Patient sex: M
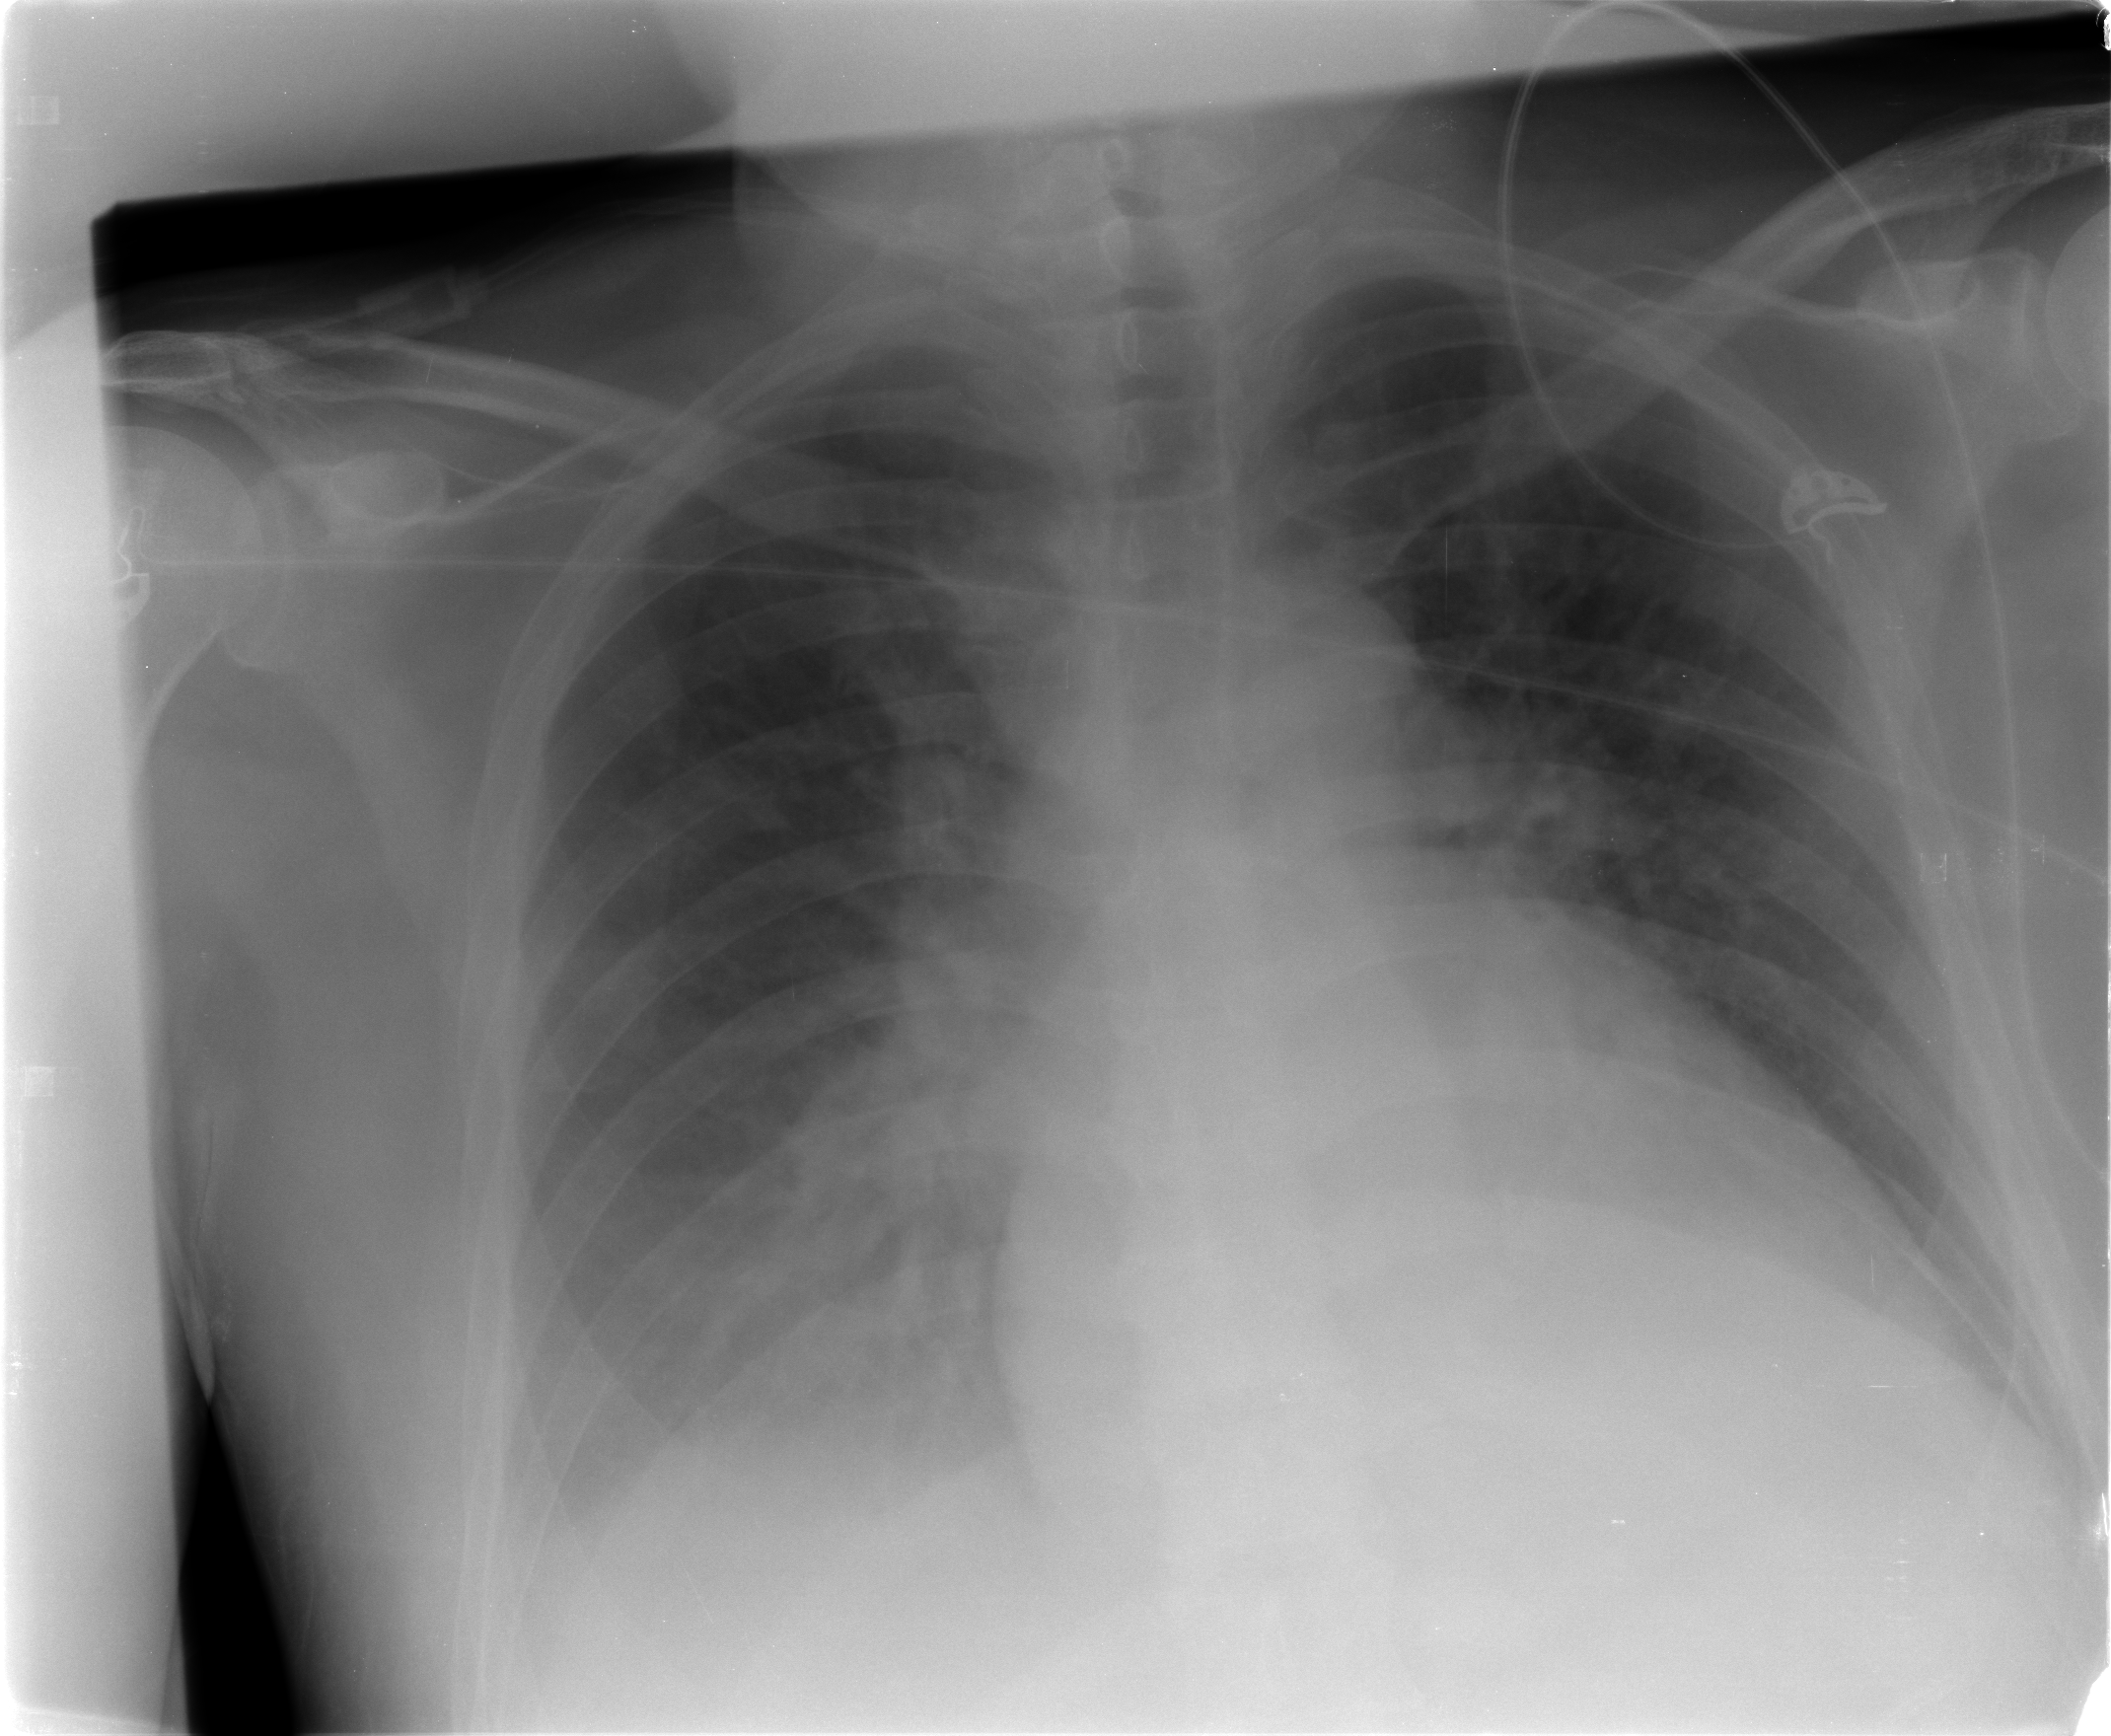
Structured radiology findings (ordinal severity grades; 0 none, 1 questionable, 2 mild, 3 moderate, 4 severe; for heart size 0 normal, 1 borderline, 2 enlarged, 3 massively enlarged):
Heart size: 2
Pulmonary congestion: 3
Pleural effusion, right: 2
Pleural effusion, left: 2
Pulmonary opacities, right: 2
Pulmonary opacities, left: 2
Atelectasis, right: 2
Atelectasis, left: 0